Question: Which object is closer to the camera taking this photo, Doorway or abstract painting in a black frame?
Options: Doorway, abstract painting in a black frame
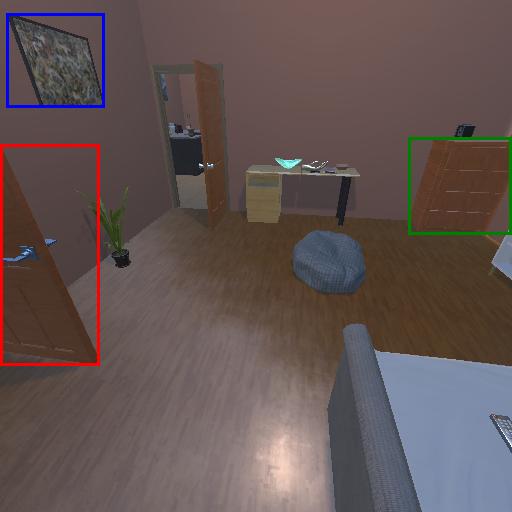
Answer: Doorway